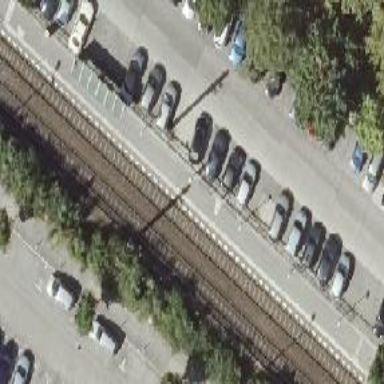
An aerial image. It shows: Platform for public transport with shelter. It serves trams and railways.